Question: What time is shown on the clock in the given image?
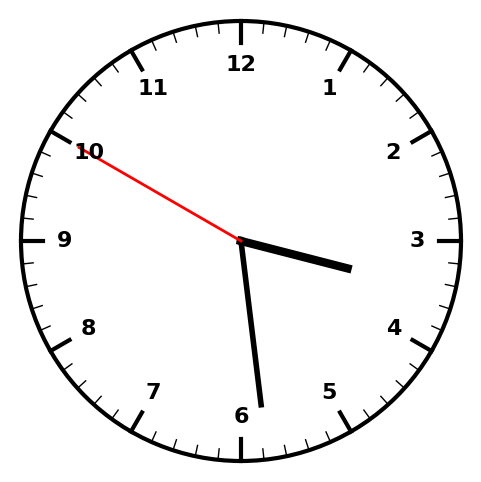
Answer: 03:28:50